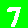
Digit: 7